Question: At each time, any colored ball can be exchanged with the white ball. How many such exchanges are needed at least to make all the red balls arranged in front of the green balls (white ball positions are arbitrary)?
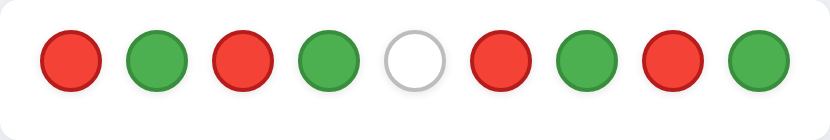
Answer: 4